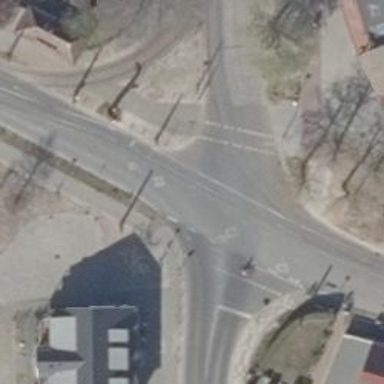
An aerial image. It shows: Tertiary road with separate sidewalks on both sides.